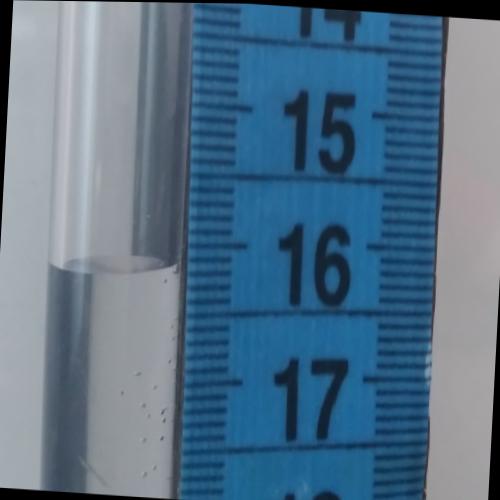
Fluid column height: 16.1 cm